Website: lowes
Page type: customer-info-address
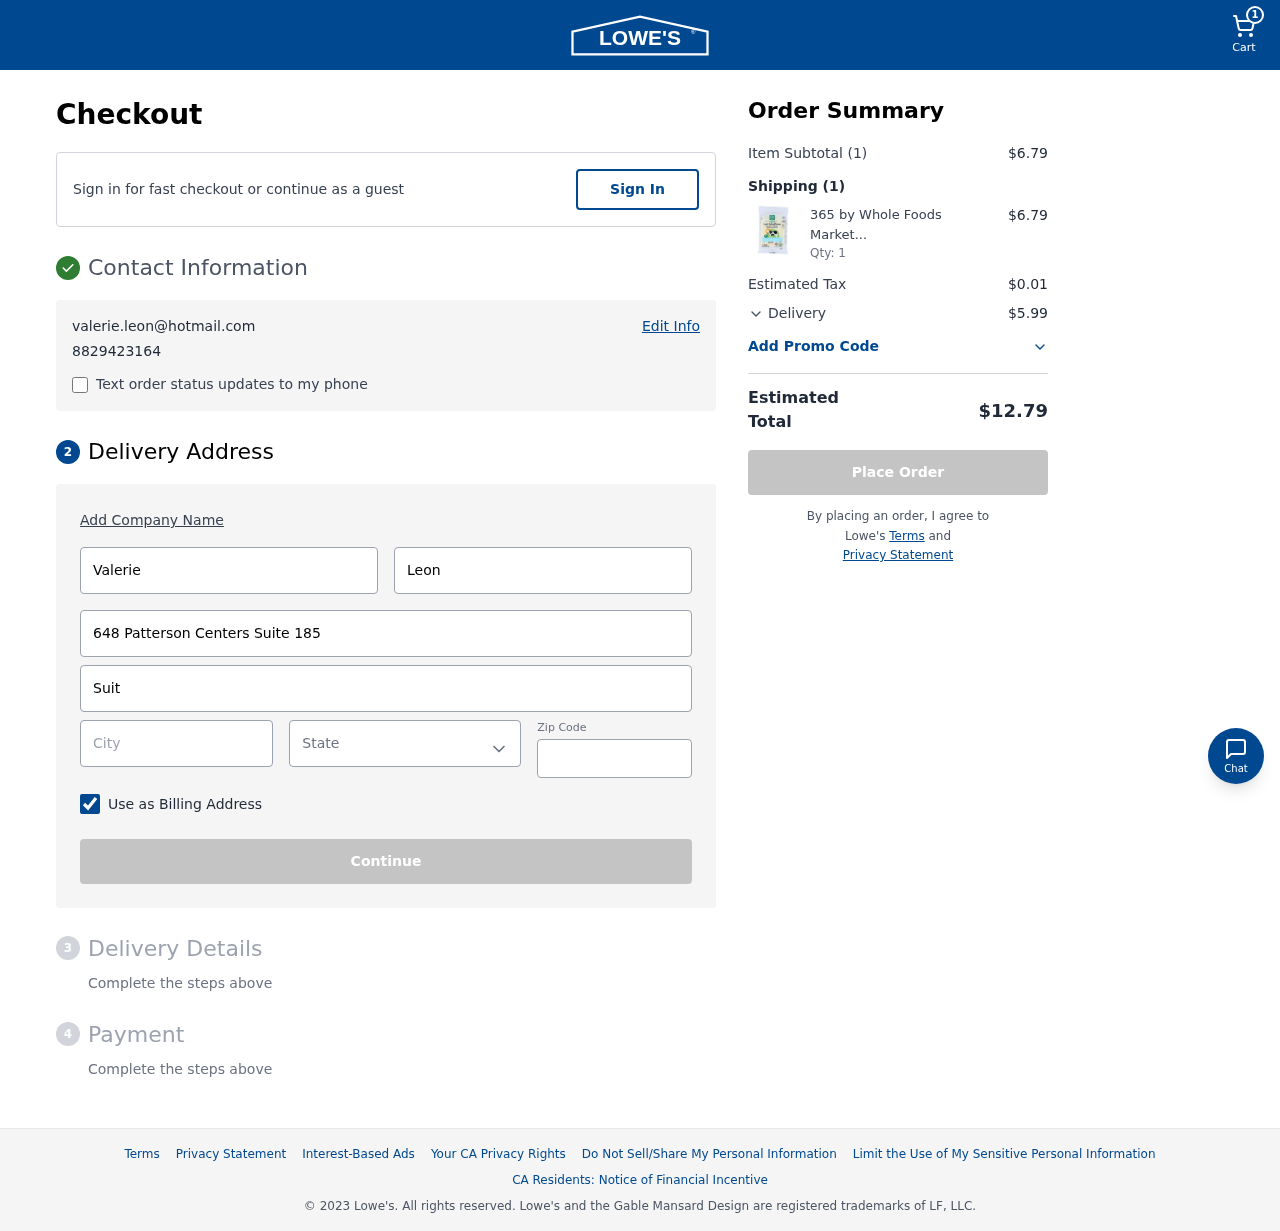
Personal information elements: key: PII_CITY
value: North Crystalton
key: PII_EMAIL
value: valerie.leon@hotmail.com
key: PII_FIRSTNAME
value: Valerie
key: PII_LASTNAME
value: Leon
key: PII_PHONE
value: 8829423164
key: PII_POSTCODE
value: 60576
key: PII_STATE
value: Massachusetts
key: PII_STREET
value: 648 Patterson Centers Suite 185
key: PII_STREET2
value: Suite 894
Product elements: key: PRODUCT1_NAME
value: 365 by Whole Foods Market, Organic Light String Cheese (6 - 1 Ounce Sticks), 6 Ounce (Packaging May
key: PRODUCT1_QUANTITY
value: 1
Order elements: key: ORDER_NUM_ITEMS
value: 1
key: ORDER_SUBTOTAL
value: $6.79
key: ORDER_NUM_ITEMS2
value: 1
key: ORDER_SUBTOTAL2
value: $6.79
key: ORDER_TAX
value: $0.01
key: ORDER_SHIPPING_COST
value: $5.99
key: ORDER_TOTAL
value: $12.79